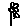
Label: flower